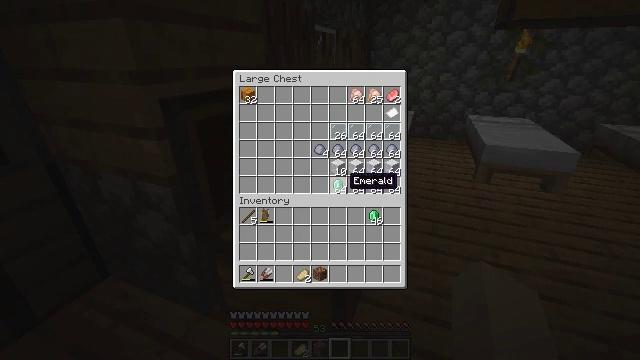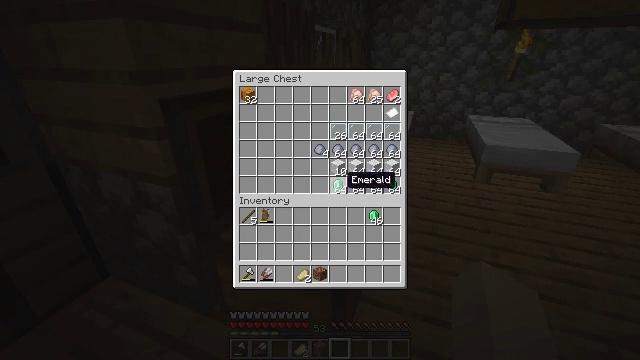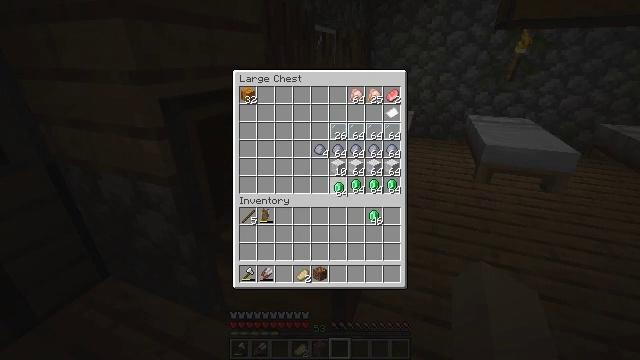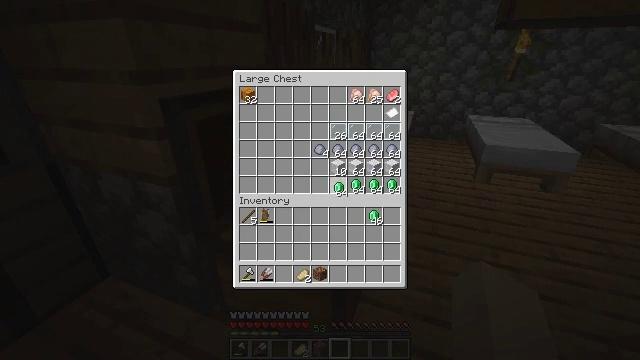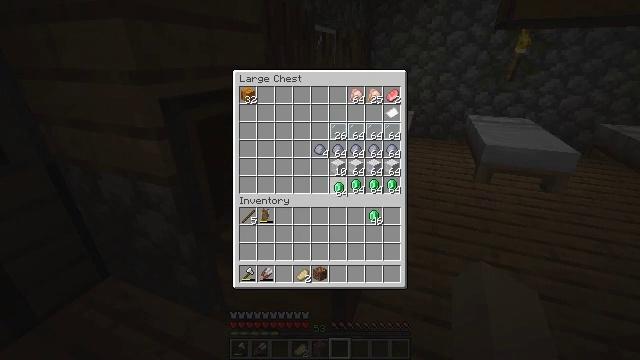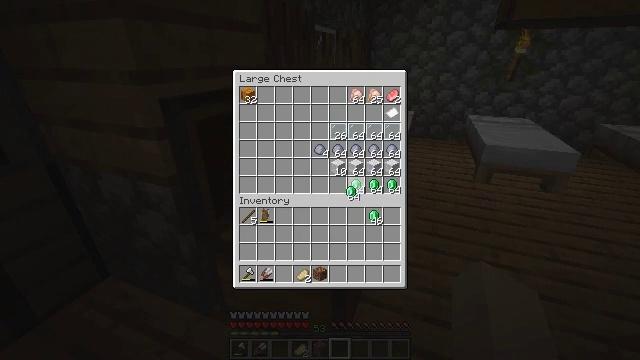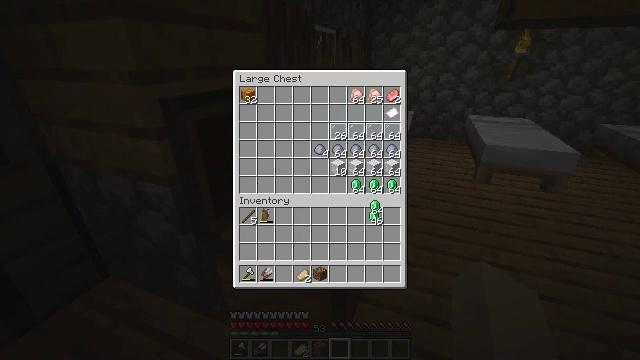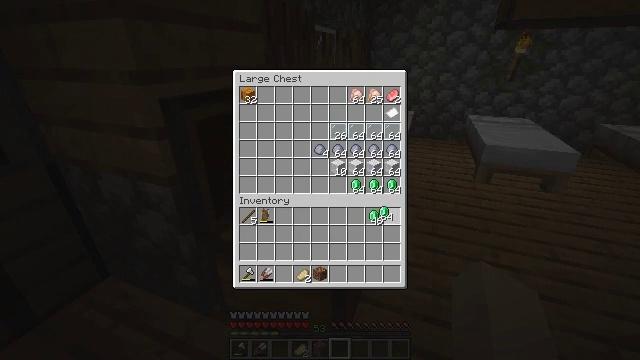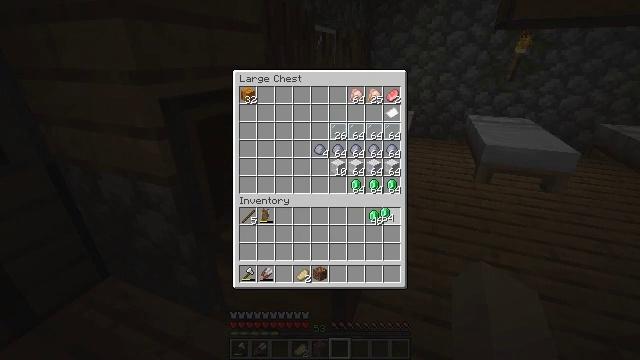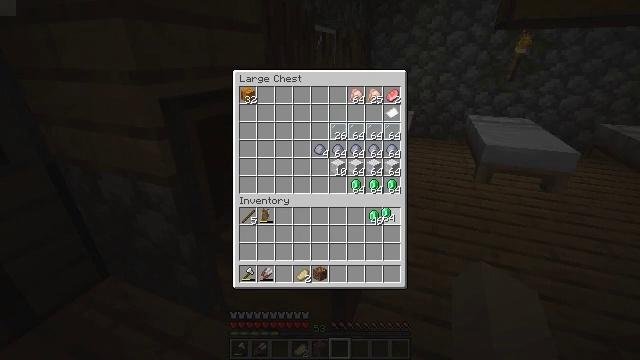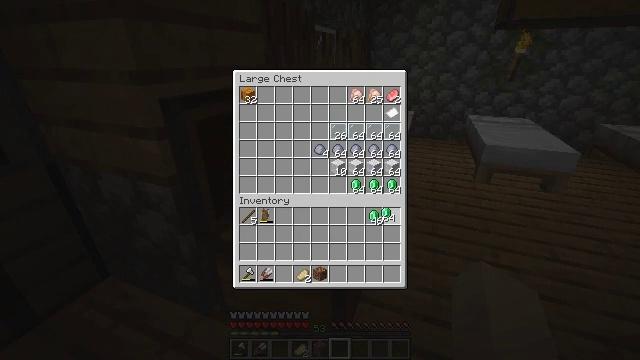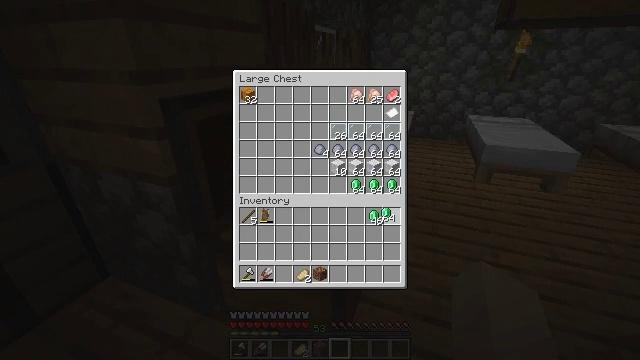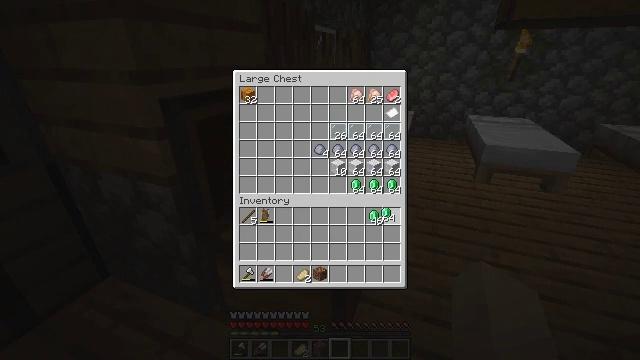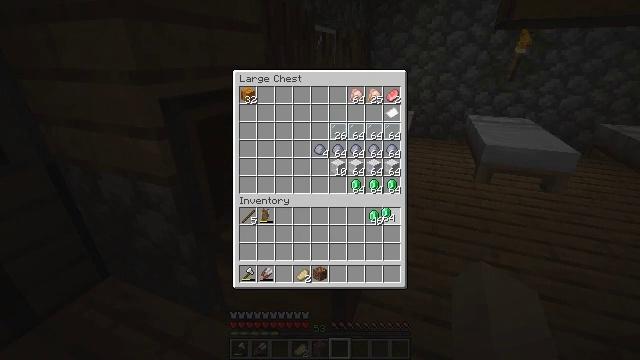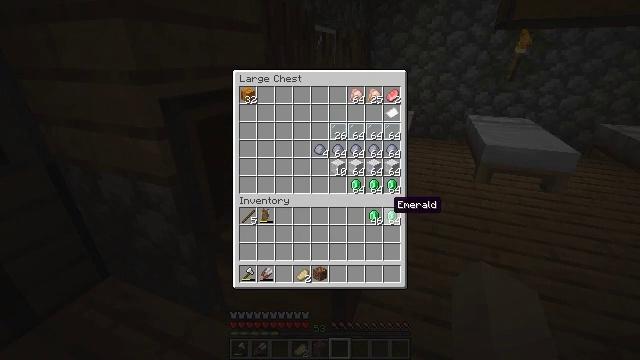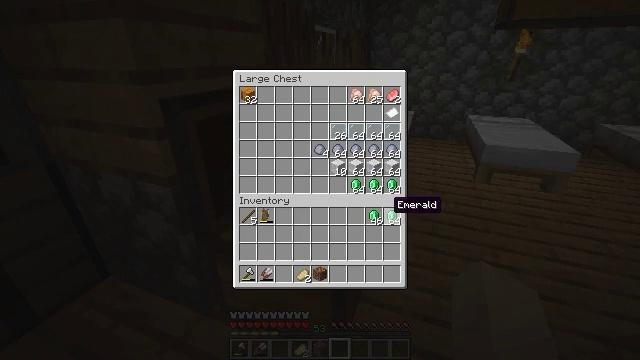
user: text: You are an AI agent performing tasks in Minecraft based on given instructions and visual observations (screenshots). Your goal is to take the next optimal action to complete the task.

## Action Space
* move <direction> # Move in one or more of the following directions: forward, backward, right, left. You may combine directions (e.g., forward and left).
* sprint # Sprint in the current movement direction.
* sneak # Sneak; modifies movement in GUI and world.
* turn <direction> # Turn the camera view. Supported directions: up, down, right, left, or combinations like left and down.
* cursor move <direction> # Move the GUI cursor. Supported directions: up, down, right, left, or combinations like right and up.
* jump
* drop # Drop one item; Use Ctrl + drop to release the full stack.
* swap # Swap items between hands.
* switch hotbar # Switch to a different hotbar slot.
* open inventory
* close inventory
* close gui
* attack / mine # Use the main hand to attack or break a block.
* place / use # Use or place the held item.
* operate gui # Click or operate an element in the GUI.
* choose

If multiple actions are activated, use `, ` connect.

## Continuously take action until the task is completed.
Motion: motion action
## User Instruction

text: Make a crossbow in the crafting table.
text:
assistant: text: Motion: no_op
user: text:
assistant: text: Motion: operate gui
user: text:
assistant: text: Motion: operate gui
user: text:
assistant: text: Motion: no_op
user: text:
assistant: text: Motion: cursor move right
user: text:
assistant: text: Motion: cursor move right and down
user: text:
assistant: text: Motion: cursor move right
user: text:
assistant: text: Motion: no_op
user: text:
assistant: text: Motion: no_op
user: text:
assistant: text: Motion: no_op
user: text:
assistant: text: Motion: operate gui
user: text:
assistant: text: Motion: operate gui
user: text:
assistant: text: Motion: operate gui
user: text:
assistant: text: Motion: no_op
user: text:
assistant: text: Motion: no_op
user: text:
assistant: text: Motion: no_op
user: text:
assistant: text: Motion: no_op
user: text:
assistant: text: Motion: no_op
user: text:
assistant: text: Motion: no_op
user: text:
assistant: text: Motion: cursor move left, close inventory
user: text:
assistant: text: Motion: turn left and up, close inventory
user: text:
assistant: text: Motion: turn left and up, close inventory
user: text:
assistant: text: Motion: turn left and down
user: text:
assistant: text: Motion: move forward, turn right
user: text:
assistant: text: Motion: move forward
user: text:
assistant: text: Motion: move forward
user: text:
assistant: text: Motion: move forward
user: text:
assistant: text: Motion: move forward, turn left and up
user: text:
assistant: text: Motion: move forward, turn left
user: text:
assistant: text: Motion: move forward, turn left and up